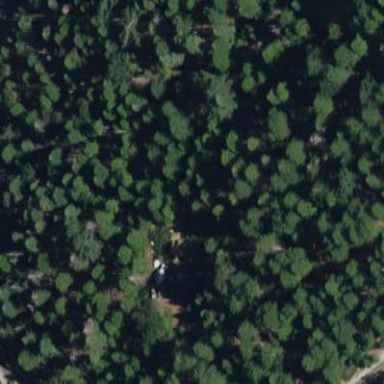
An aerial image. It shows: Mixed forest with variety of leaf types and cycles.